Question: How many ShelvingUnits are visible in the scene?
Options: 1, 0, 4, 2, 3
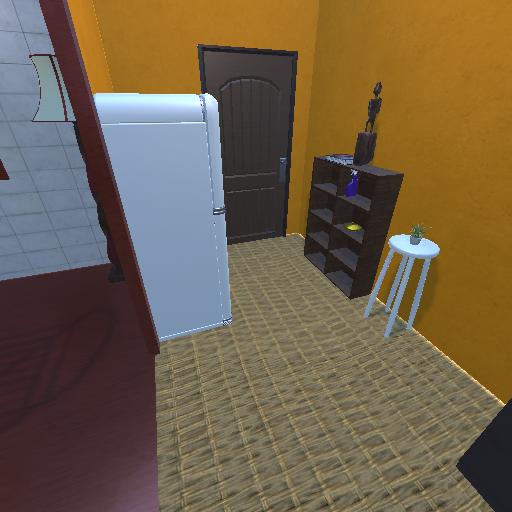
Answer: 1